Question: I tried to use dynamic allocation and I didnt sucsses to write it without warnings. I get debbug error with the 'free' function:

This is my program:
'''
#include <stdio.h>
#include <stdlib.h>
#include <stdbool.h>
#define size 1
int* symetri(int set1[size], int set2[size]);
int main() {
int* difference;
int set1[size], set2[size];
for (int i = 0; i < size; i++)
scanf("%d", &set1[i]);
for (int i = 0; i < size; i++)
scanf("%d", &set2[i]);
difference = symetri(set1, set2);
free(difference);
return 0;
}
int* symetri(int set1[size], int set2[size])
{
int* new_arr = (int*)malloc(size * sizeof(int));
while (new_arr == NULL)
new_arr = (int*)malloc(size * sizeof(int));
int counter = 0;
bool sym;
for (int i = 0; i < size; i++) {
new_arr[counter] = set1[i];
counter++;
}
new_arr[counter] = -1;
return new_arr;
}
'''
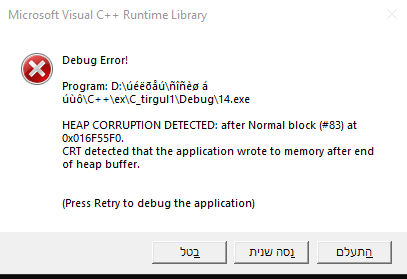
Answer: If 'free' crashes with an error message about heap corruption in a program this simple, it's almost certainly because you wrote to memory that doesn't belong to you. And you did, with this line at the end of 'symetri':
'''
new_arr[counter] = -1;
'''
You need to make your allocation of 'new_arr' another 'sizeof(int)' longer if you want to write to the end after looping over it.